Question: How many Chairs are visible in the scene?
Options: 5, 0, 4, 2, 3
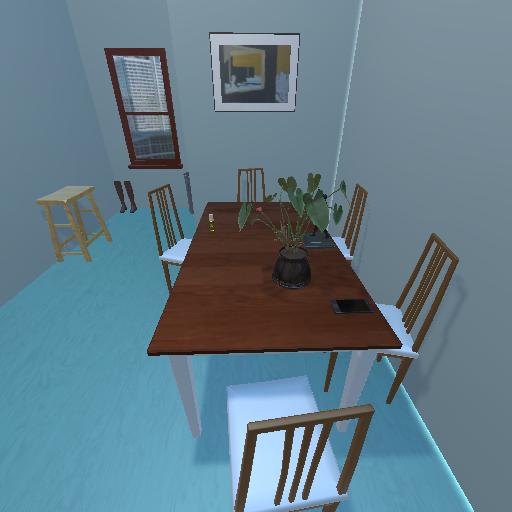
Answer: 5